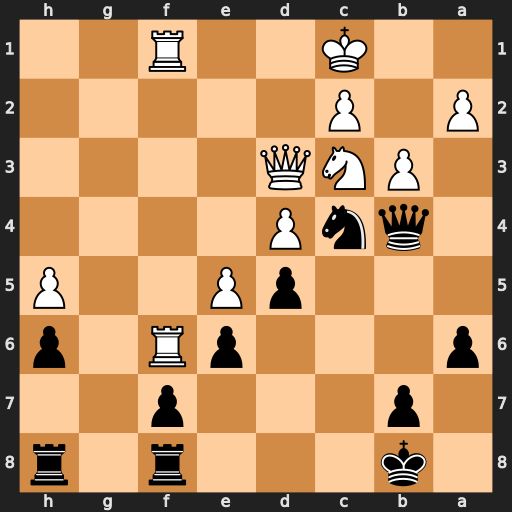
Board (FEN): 1k3r1r/1p3p2/p3pR1p/3pP2P/1qnP4/1PNQ4/P1P5/2K2R2
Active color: b
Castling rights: -
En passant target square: -
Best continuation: Qa3+ Kd1 Nb2+ Ke2 Nxd3